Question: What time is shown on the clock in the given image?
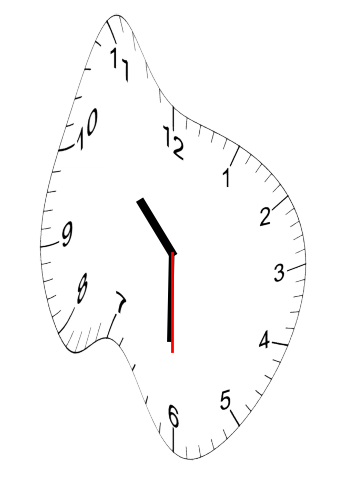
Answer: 10:30:30